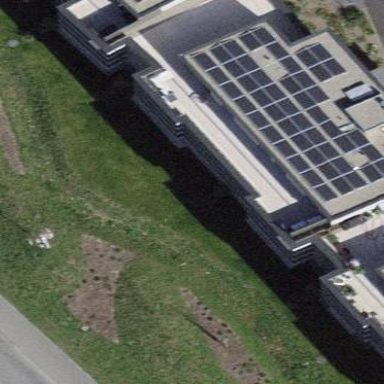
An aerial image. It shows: Solar power generator utilizing photovoltaic technology with solar photovoltaic panels.